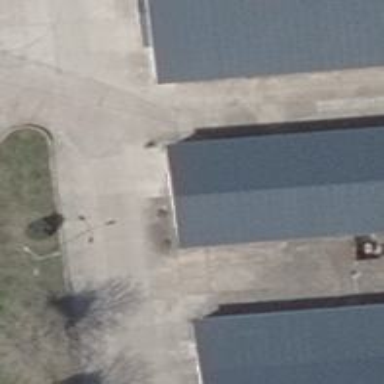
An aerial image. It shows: Swimming pool shop.